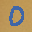
Label: 0